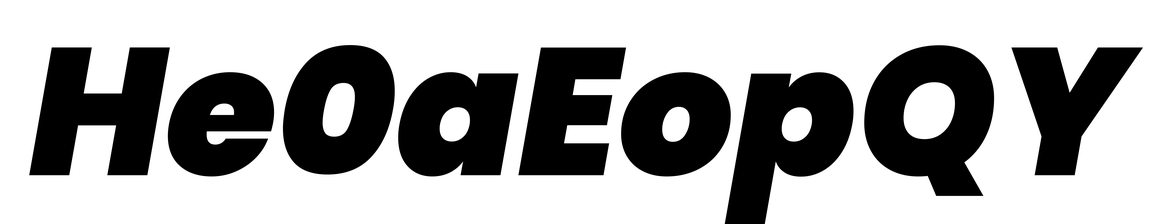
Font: Poppins-BlackItalic